Question: I am working on a sample Sencha Poject and came across dataview and wanted to implement it.
After breaking my head for a long time - I saw that the dataview's do exist - But doesnt display.
here is teh the screen shot
'''
Ext.define('VideoLibrary.view.VideoView', {
extend:'Ext.Conta![enter image description here][2]iner',
xtype:'videoView',
requires: [
'VideoLibrary.model.Video'
],
config:{
layout: 'fit',
items: [
{
xtype: 'dataview',
scrollable: true,
inline: true,
itemCls:'dataViewElm',
itemTpl: '<div>{video_name}</div>',
store: 'Videos'
}
]
}
'''
});
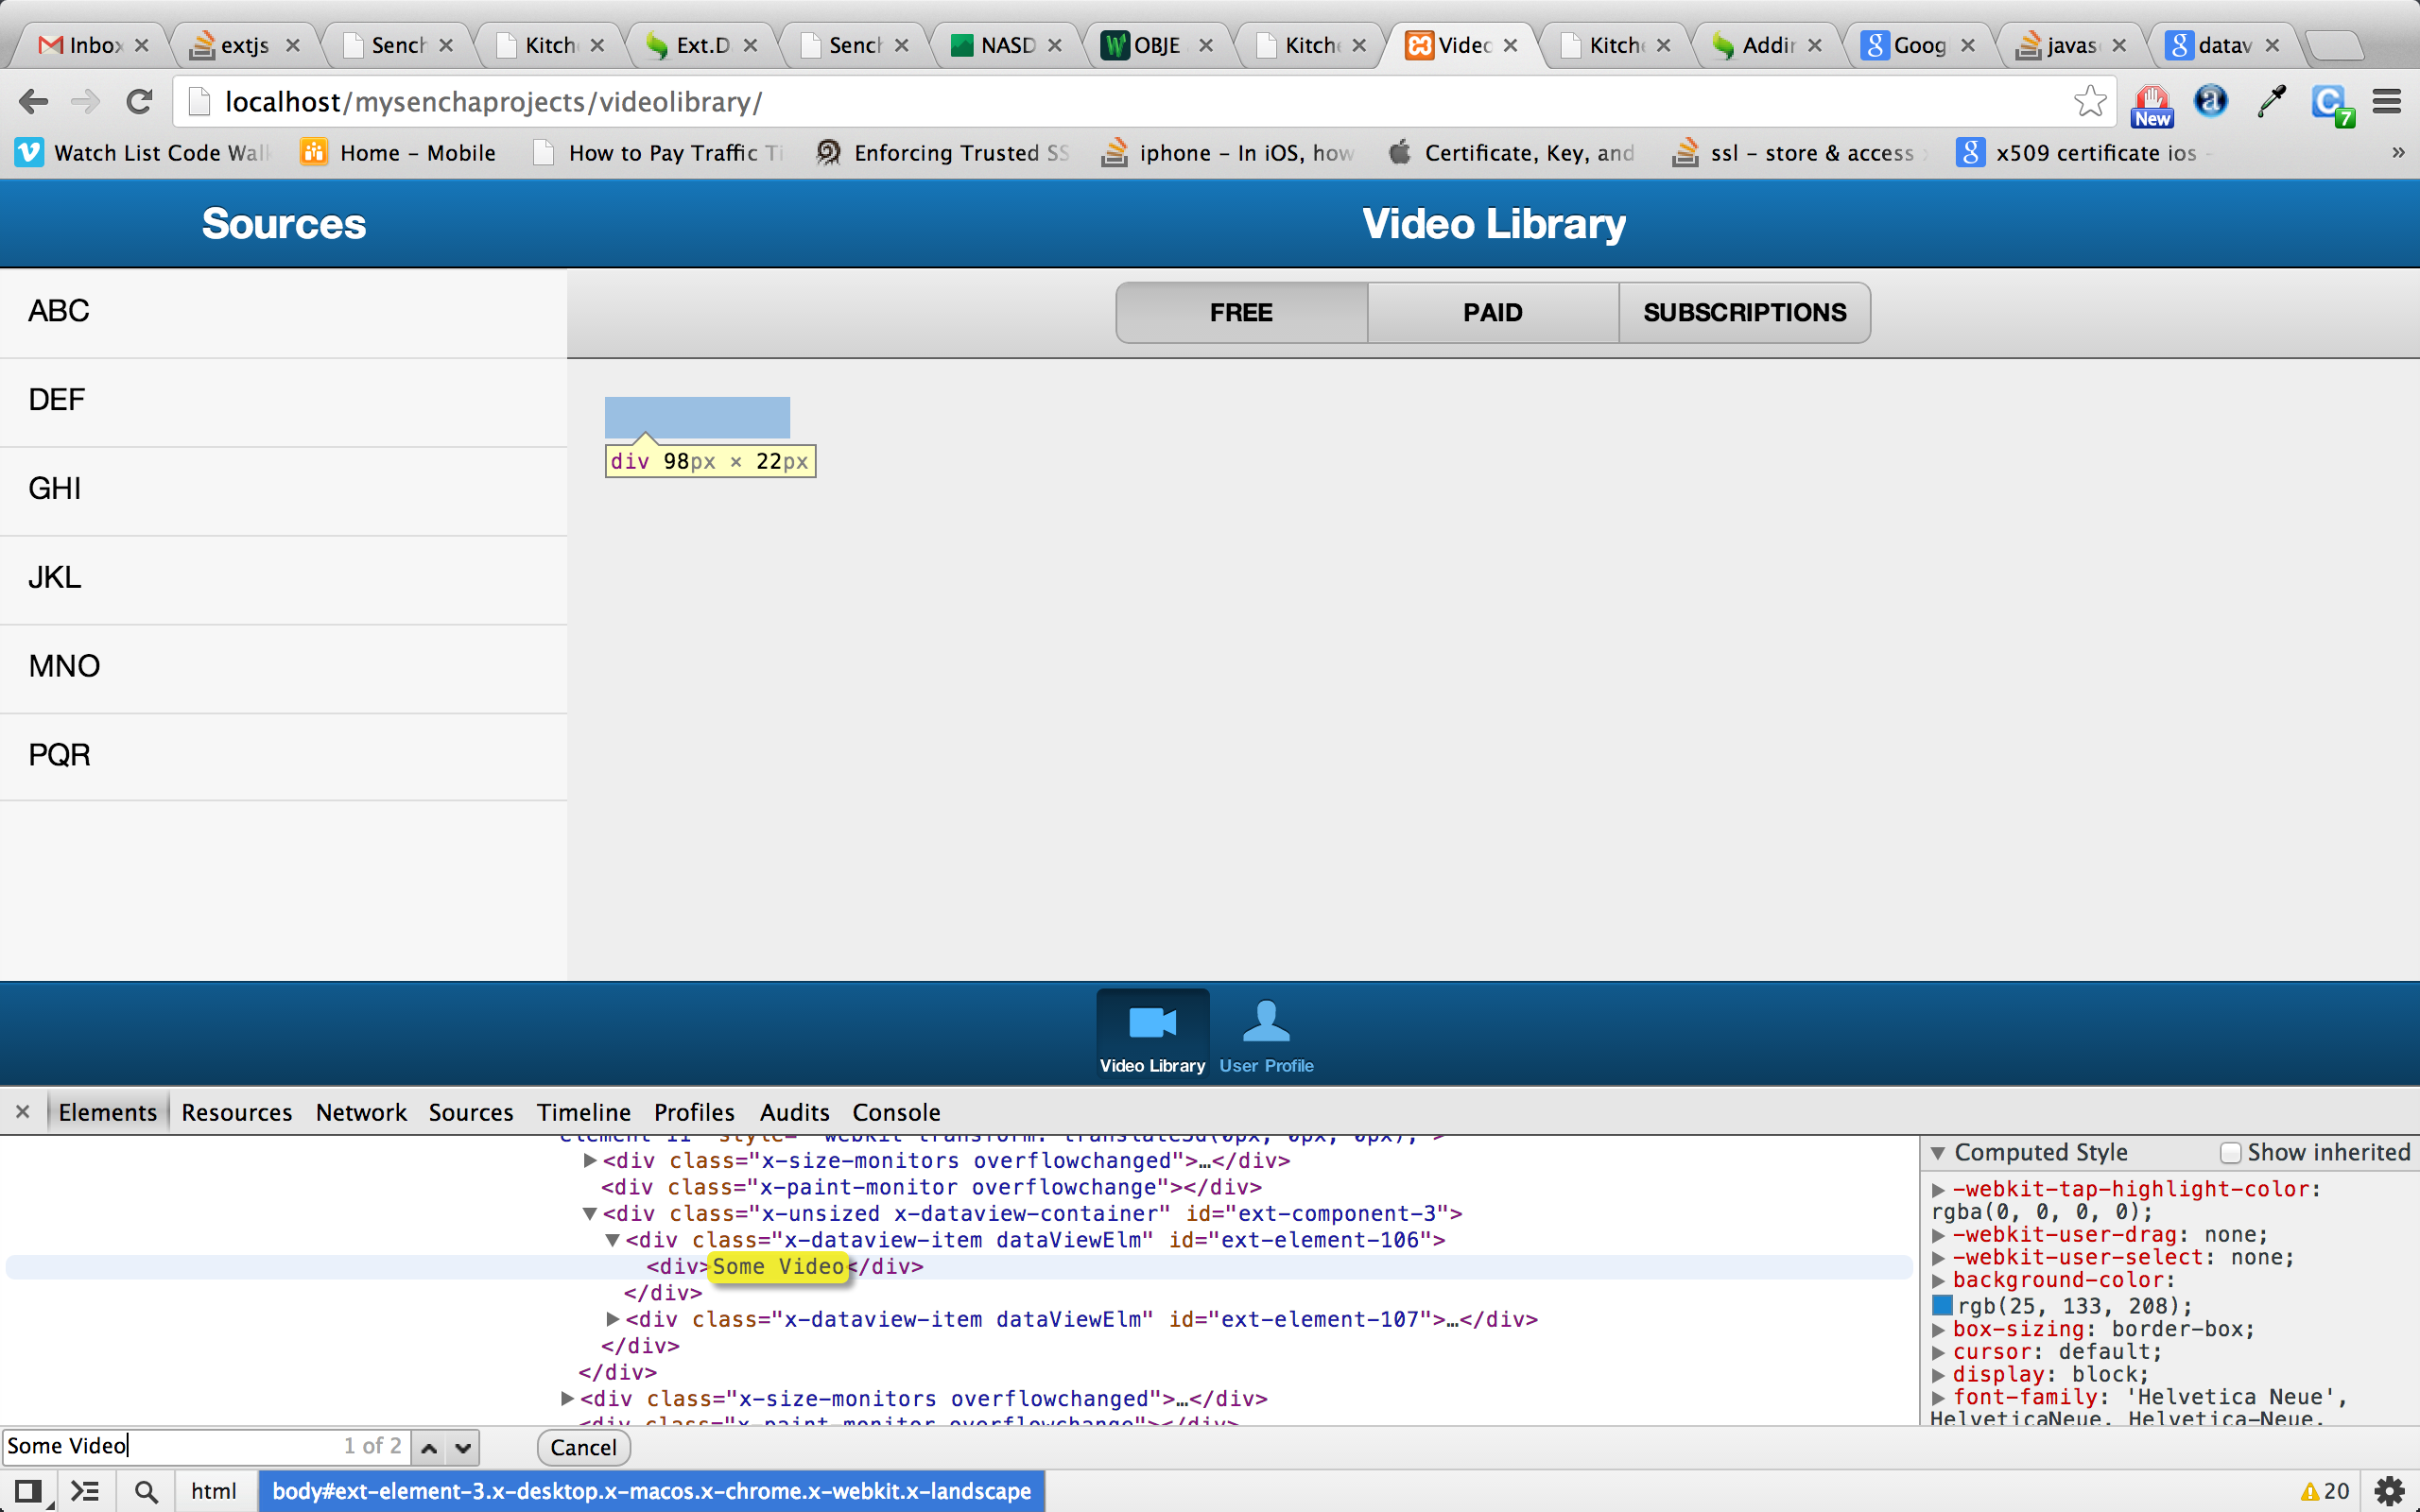
Answer: I found the issue. In the parent Container - I did not set the layout. Once I set the layout in the parent Container - It worked perfectly
'''
layout:'card',
'''